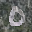
Label: 0